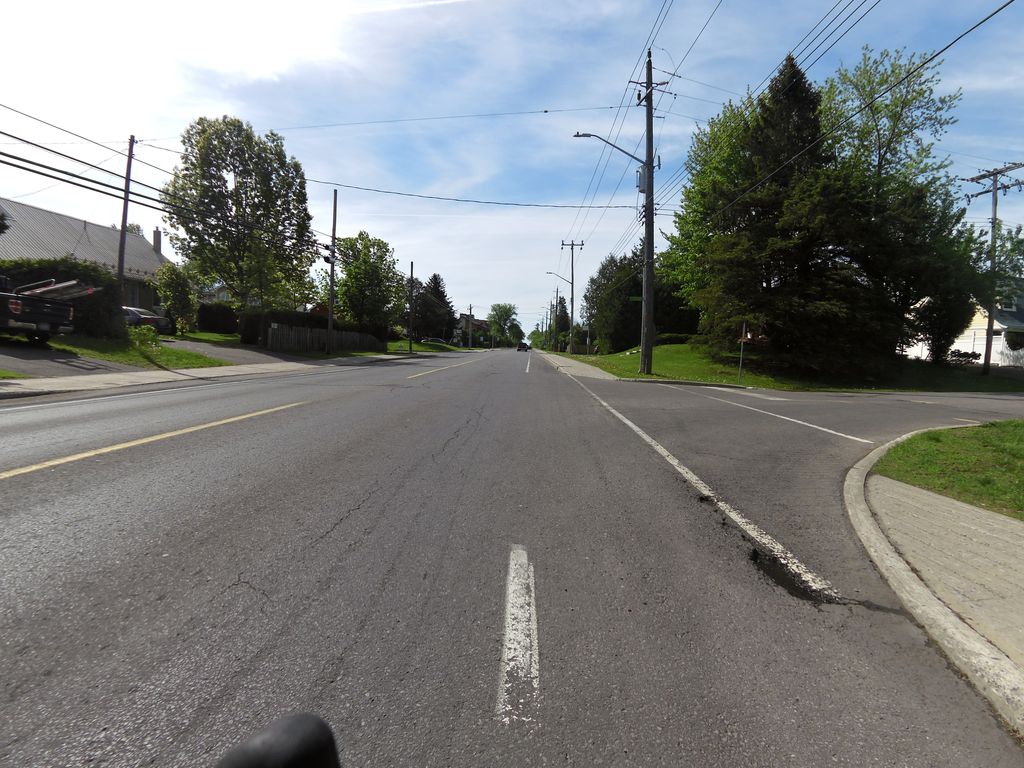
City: ottawa-gatineau